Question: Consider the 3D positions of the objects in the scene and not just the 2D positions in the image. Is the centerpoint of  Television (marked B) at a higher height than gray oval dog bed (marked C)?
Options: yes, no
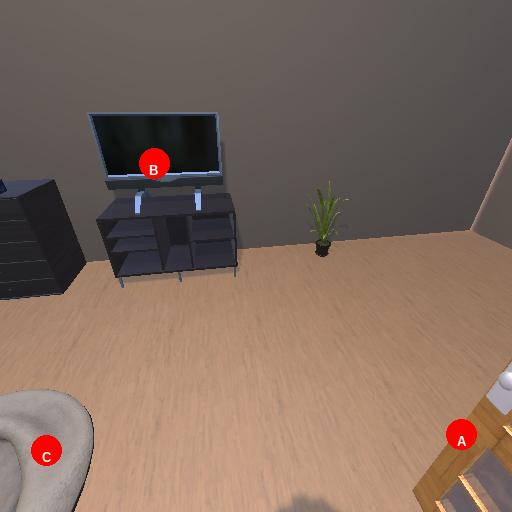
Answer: yes